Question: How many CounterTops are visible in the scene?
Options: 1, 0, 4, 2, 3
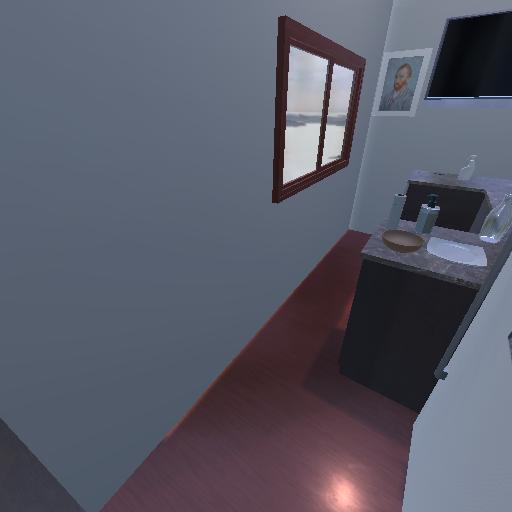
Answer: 1